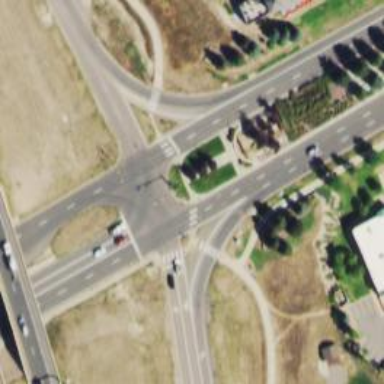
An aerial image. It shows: Junction.